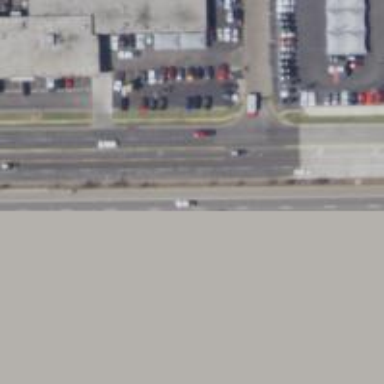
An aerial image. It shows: Primary highway with separate sidewalk.